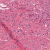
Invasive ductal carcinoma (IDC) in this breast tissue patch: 1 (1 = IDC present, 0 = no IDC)